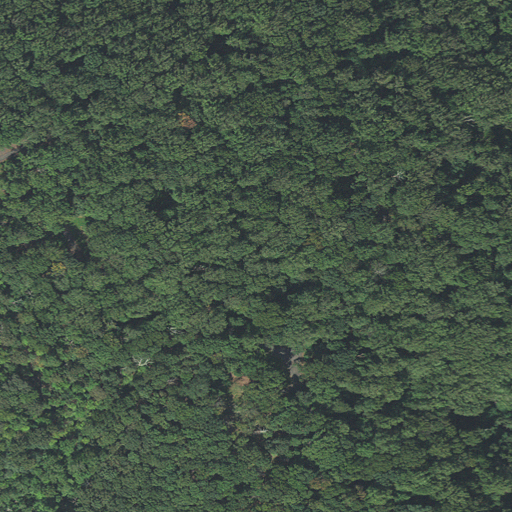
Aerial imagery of mountain in Maryland named Mauldin Mountain containing deciduous forest, mixed forest, shrub, and grassland